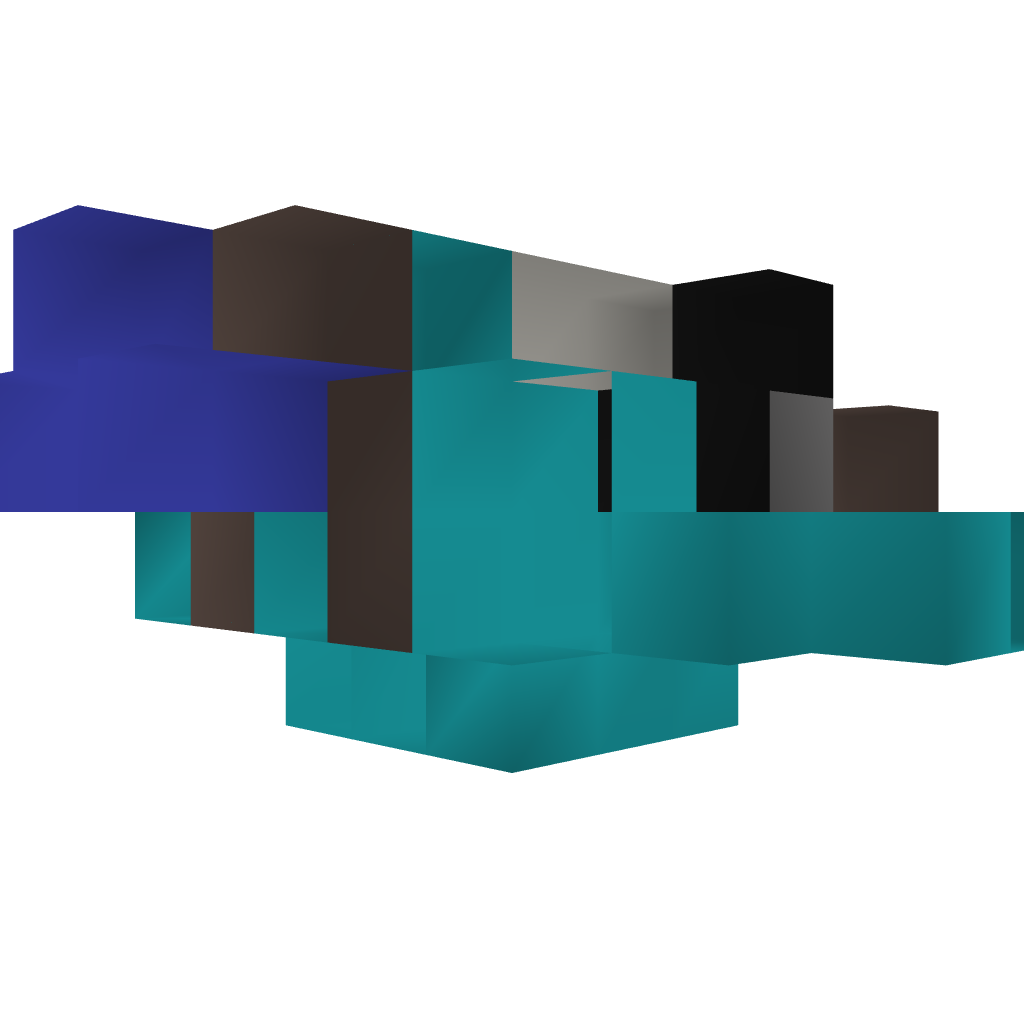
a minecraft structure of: Fighter/Attacker Kn-181 F/A